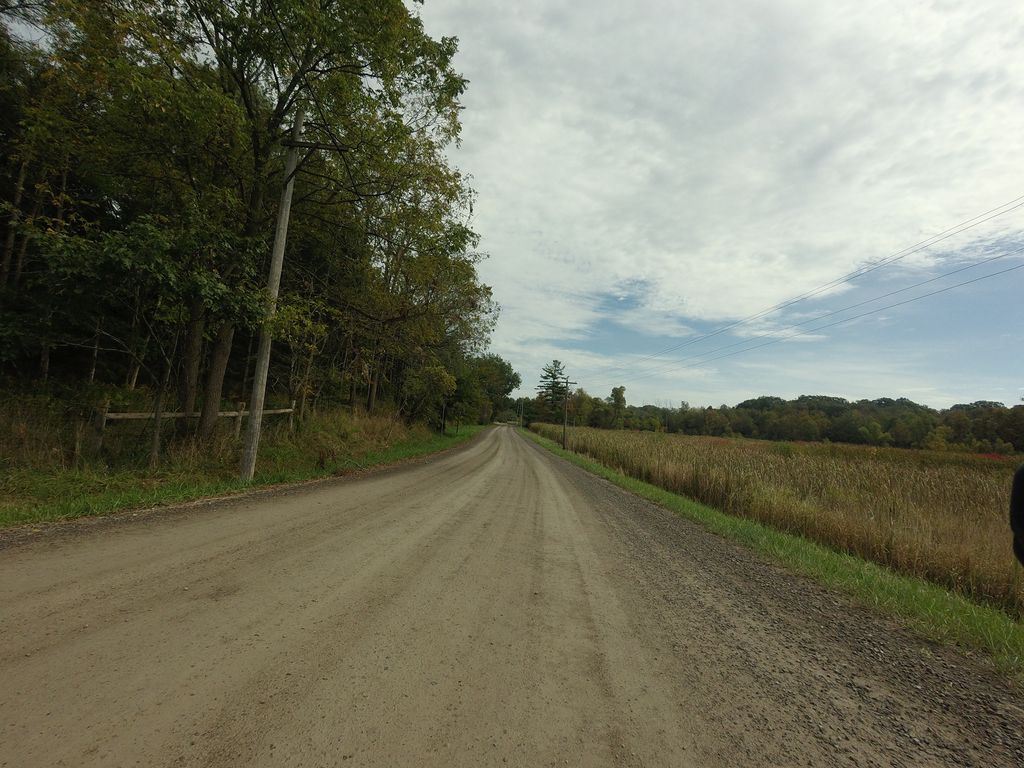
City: hamilton